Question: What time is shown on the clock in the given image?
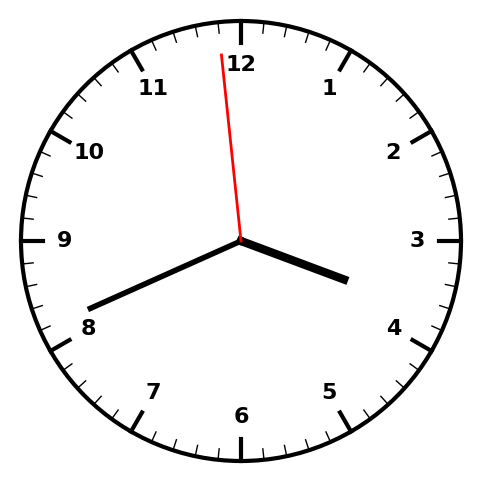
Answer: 03:40:59